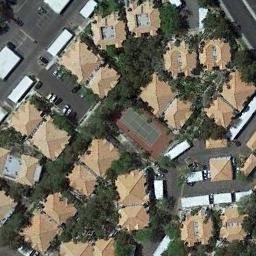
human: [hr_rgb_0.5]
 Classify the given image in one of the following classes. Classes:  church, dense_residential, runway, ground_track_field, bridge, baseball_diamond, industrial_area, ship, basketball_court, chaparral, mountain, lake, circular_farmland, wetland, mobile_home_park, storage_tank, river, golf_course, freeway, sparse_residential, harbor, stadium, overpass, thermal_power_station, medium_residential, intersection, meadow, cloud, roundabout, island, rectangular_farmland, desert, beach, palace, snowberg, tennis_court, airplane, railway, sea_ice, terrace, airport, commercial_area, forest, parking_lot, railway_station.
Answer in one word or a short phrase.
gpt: tennis_court